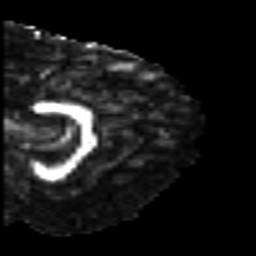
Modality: FA
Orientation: sagittal
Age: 20
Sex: female
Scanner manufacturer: siemens
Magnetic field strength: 3 T
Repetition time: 7 s
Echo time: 0.0926 s